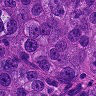
Metastatic tissue present: yes